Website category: book
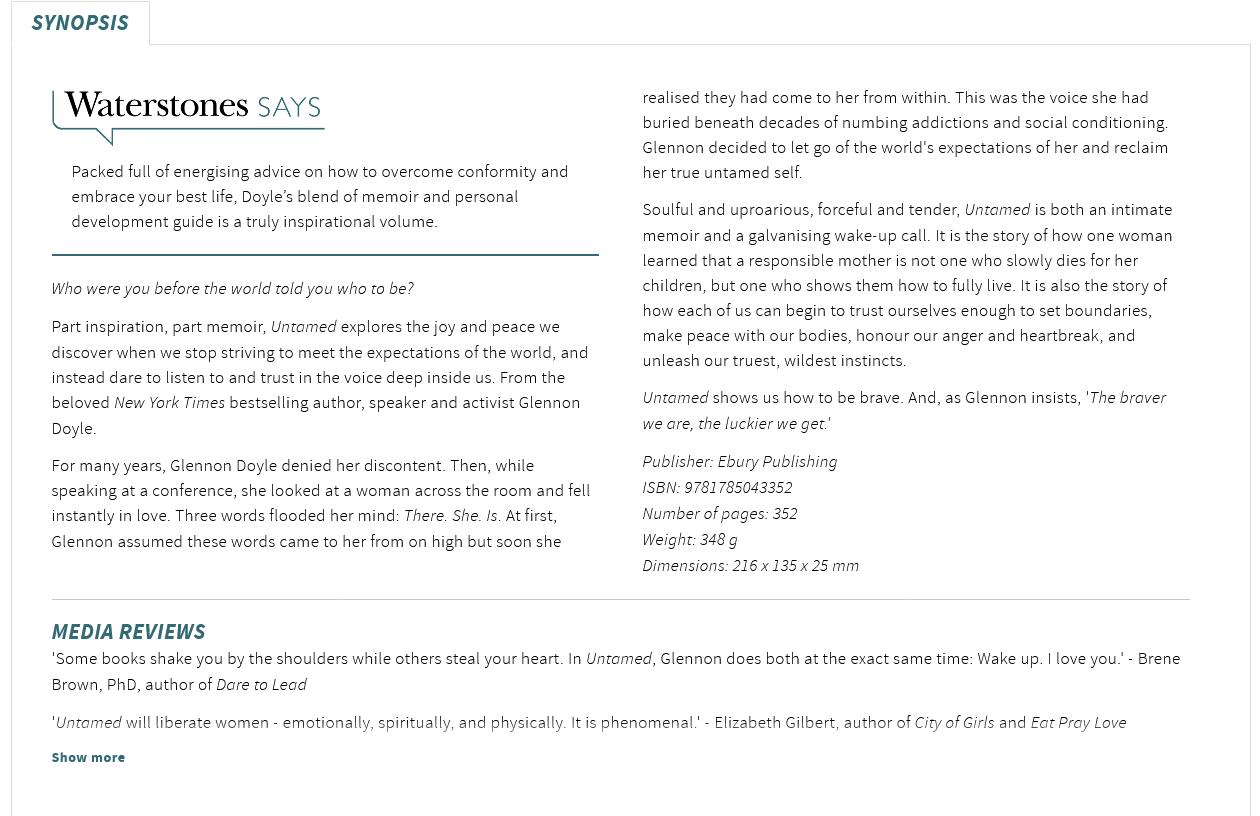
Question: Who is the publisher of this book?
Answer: Ebury Publishing

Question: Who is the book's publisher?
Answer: Ebury Publishing

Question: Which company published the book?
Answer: Ebury Publishing

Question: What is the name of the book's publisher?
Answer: Ebury Publishing

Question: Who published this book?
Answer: Ebury Publishing

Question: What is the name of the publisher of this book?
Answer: Ebury Publishing

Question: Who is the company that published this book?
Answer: Ebury Publishing

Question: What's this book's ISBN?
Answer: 9781785043352

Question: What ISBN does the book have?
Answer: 9781785043352

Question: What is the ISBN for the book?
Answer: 9781785043352

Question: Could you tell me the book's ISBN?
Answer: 9781785043352

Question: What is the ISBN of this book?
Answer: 9781785043352

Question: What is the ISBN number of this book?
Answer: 9781785043352

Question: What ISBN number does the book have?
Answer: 9781785043352

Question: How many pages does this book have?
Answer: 352

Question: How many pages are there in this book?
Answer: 352

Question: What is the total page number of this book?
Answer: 352

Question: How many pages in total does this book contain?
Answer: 352

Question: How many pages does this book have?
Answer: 352

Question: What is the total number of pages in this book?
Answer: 352

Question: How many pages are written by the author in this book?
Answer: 352

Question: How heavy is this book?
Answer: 348 g

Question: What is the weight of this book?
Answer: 348 g

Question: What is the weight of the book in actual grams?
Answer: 348 g

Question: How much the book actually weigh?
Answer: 348 g

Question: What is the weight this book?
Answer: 348 g

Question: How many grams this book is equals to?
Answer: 348 g

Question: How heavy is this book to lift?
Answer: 348 g

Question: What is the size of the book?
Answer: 216 x 135 x 25 mm

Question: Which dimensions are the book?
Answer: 216 x 135 x 25 mm

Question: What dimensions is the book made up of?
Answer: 216 x 135 x 25 mm

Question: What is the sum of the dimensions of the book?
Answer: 216 x 135 x 25 mm

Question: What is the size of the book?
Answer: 216 x 135 x 25 mm

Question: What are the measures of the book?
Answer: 216 x 135 x 25 mm

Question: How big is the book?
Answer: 216 x 135 x 25 mm